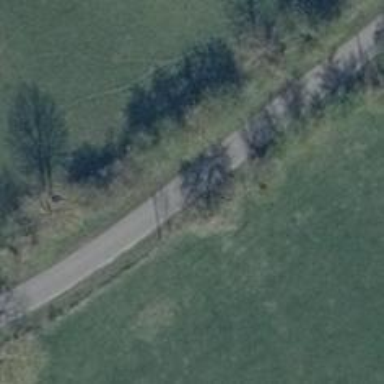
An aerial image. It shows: Unclassified road.